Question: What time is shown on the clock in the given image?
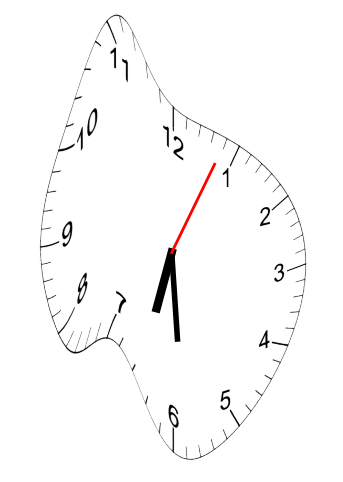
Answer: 06:29:04